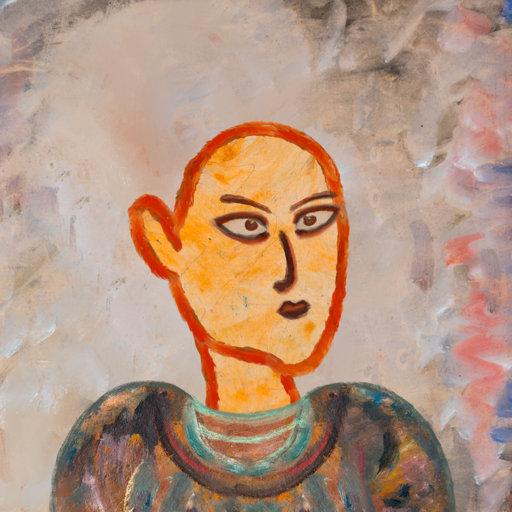
Background: Roy_Bahadur, Head And Neck Side: Experience, Face Side: Roy_Bahadur, Bust: Boggyland, Hair Side: Blank, Head Accessory: Blank, Second Necklace: Blank, Necklace: Blank, Baby: Blank